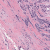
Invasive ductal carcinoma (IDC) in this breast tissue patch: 1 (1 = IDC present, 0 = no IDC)